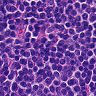
Metastatic tissue present: no